Question: I have made a program that reads voltage and current values of some diode curves from an xml file and draws them on screen (Just using plain 2D graphics and some simple commands like DrawCurve and stuff like that).
My main image frame is 800 by 800 pixels (you can see a smaller screenshot down below). Now I want to add a zoom function that when I hover the mouse over this image area, a flying smaller square pops up and zooms in + moves when I move the mouse over this area.
I have no idea how to approach this. Ofcourse I don't ask the full working code but please help me to get closer and closer!
For instance, can I make the zoom to work, without reading the curve data and painting real time? or there is no escape from it? How can I have a hovering image box when I move mouse over the orginal image?
Thanks!

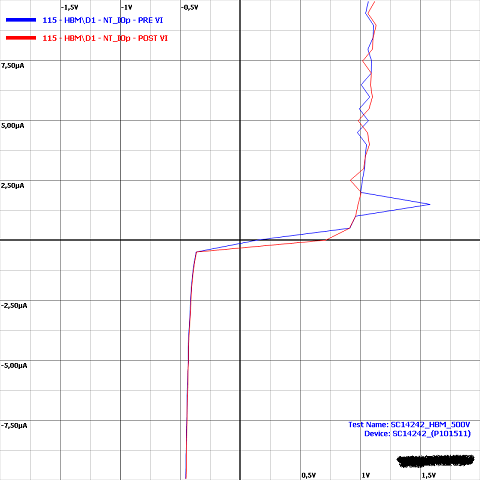
Answer: Have you timed how long 'DrawCurve' takes? Perhaps it's fast enough to do in real time. Don't forget, the GDI will clip the drawing primitives to the drawing area. You just need to set up a clipping rectangle as you move the mouse around.
To speed up the redraw, create the main window image (the one you pasted) as an off-screen bitmap, and just 'DrawImage' the off-screen version to the window in the paint events. That way you reduce the impact of the 'DrawCurve'.
Finally, to get good looking results, overload the 'OnPaintBackground' (can't remember the name exactly but it's something like that) so it does nothing (not even call the base class) and do all your painting in the 'OnPaint' method using a 'BufferedGraphics' object.
Your paint function might look like this:
'''
OnPaint (...)
{
the_graphics_object.DrawImage (the background image);
the_graphics_object.Clip = new Region (new Rectangle (coords relative to mouse position));
the_graphics_object.TranslateTransform (drawing offset based on mouse position);
RenderScene (the_graphics_object, scale_factor); // draws grid and curve, etc
the_graphics_object.DrawRectangle (zoom view rectangle); // draw a frame around the zoomed view
}
'''
This will produce a floating 'window' relative to the mouse position.